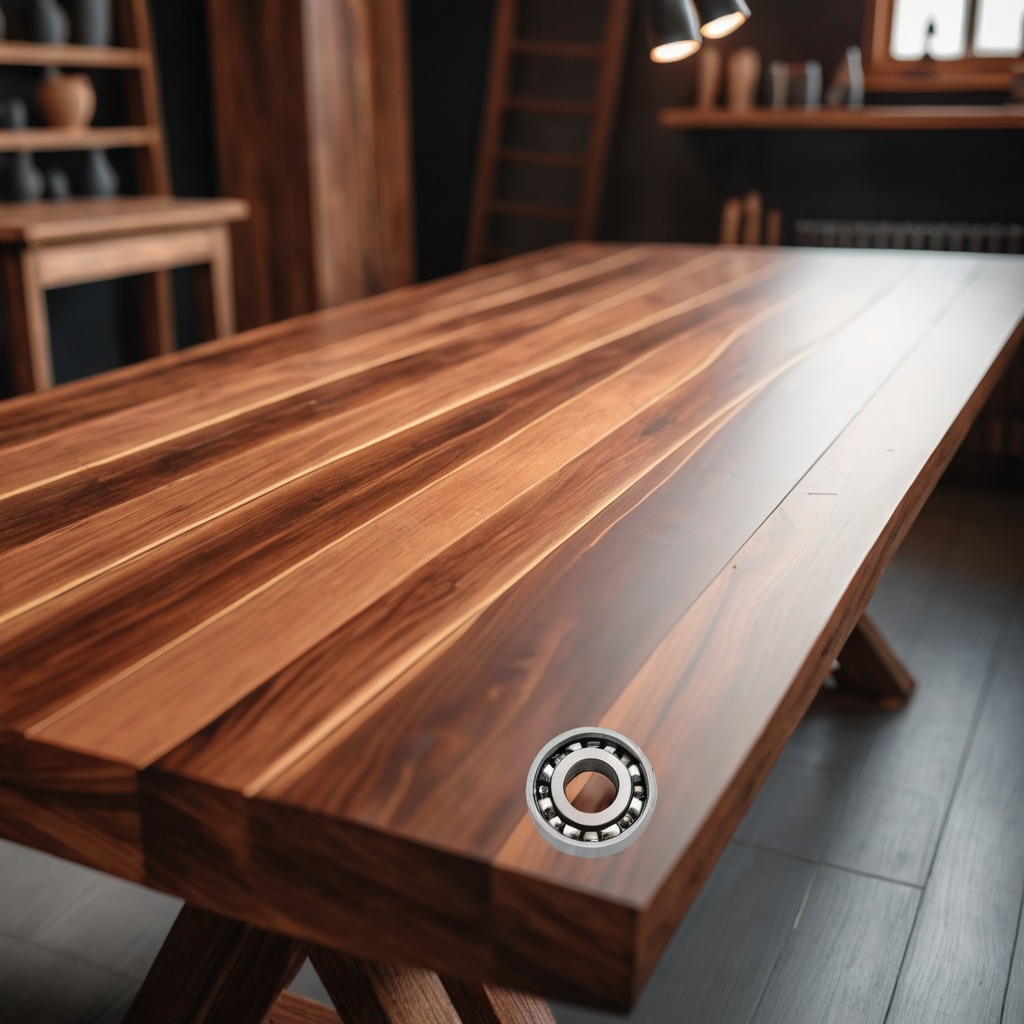
A metal ball bearing is lying on the wooden table.